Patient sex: F
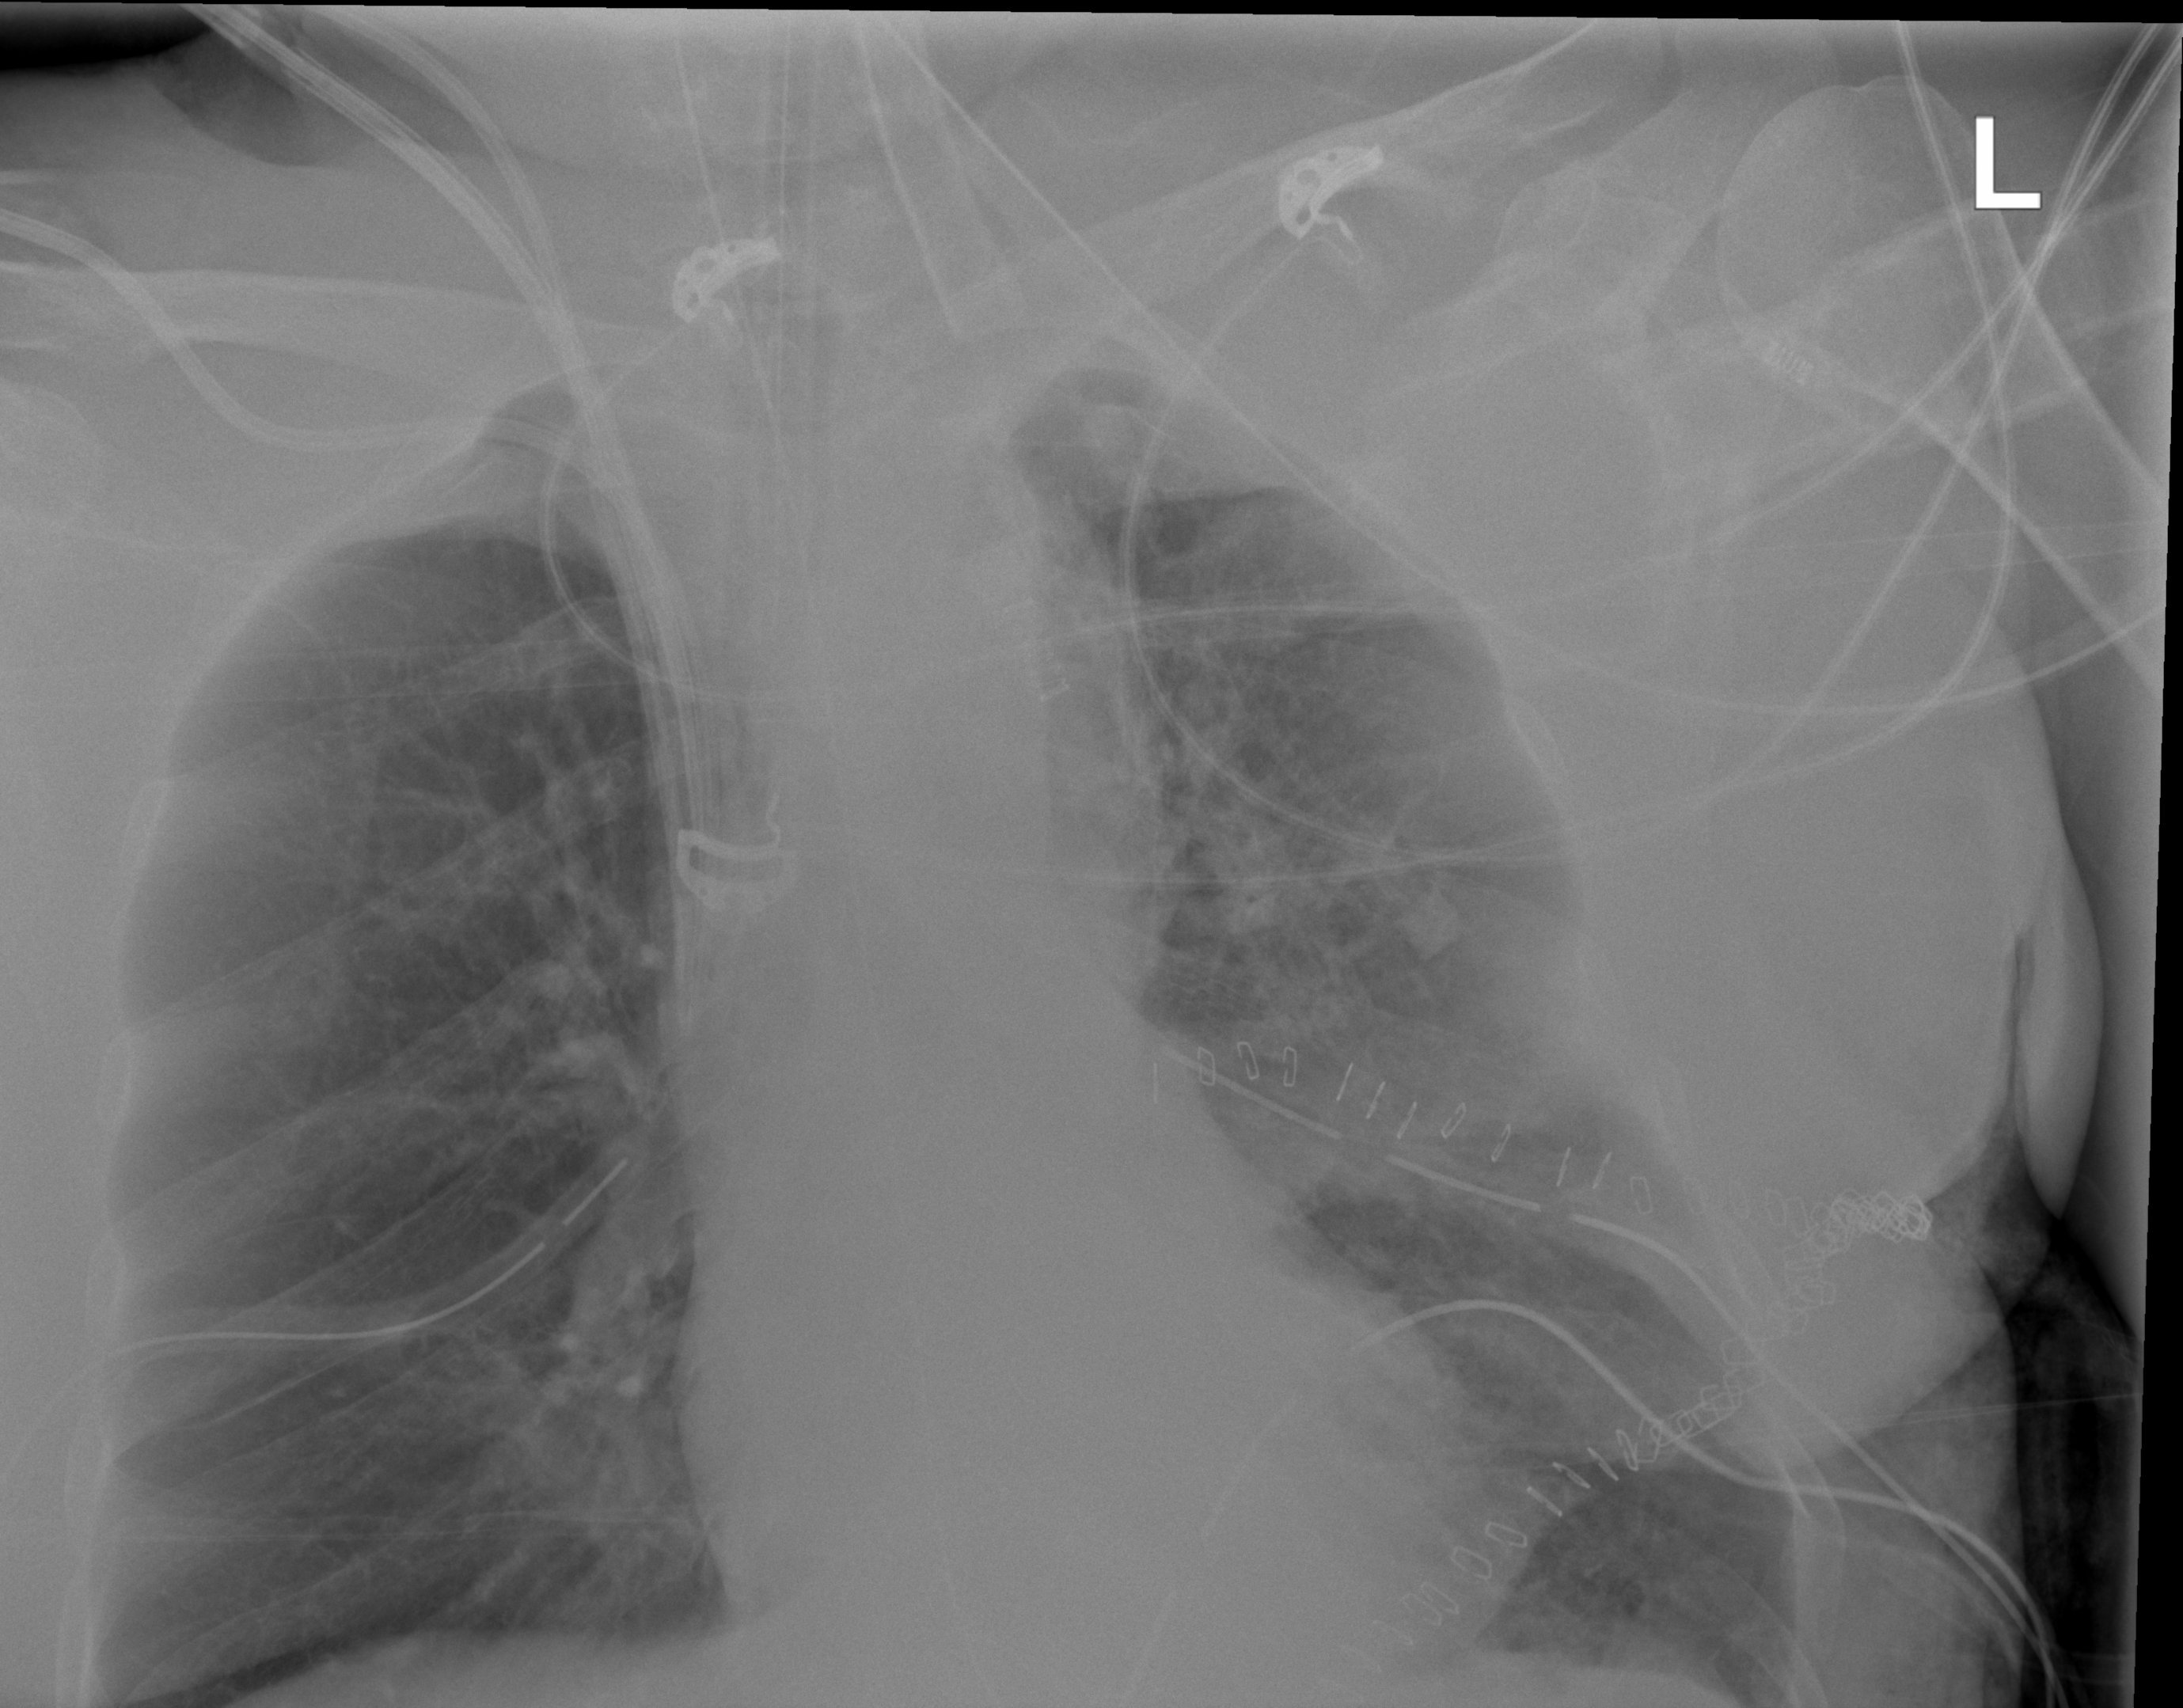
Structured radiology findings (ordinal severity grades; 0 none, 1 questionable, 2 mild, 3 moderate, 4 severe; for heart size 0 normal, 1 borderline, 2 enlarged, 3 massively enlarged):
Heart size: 0
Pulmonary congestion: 0
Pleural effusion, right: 0
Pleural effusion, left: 0
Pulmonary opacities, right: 0
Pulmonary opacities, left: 2
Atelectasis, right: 0
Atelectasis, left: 2